Interaction volume radius: 10 \u00c5
Interaction volume height: 15 \u00c5
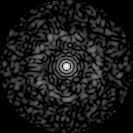
Disorder parameter: 0.8264